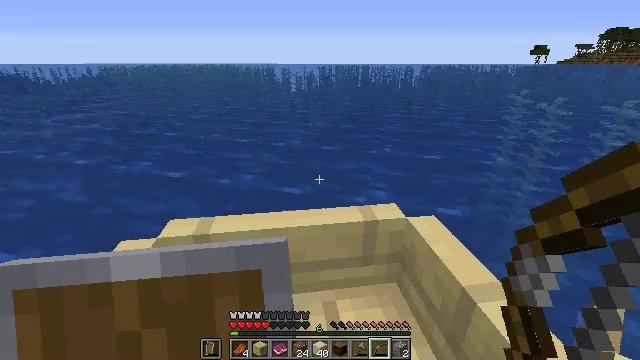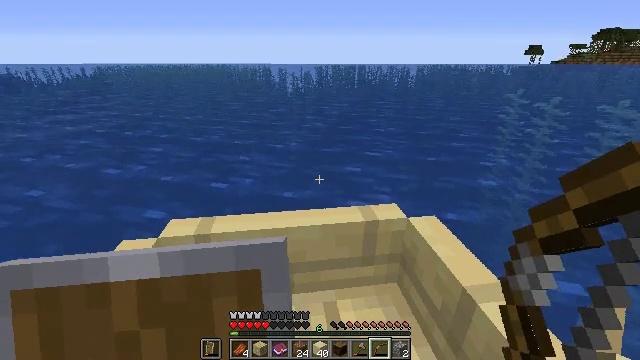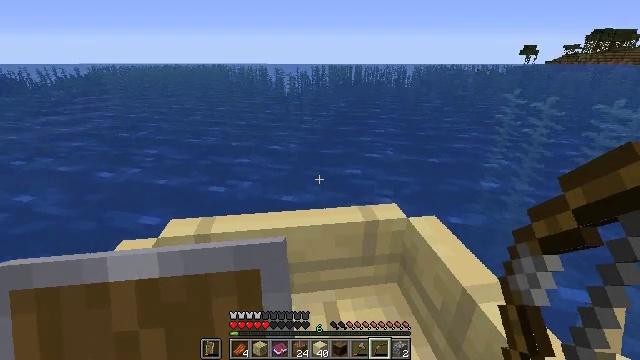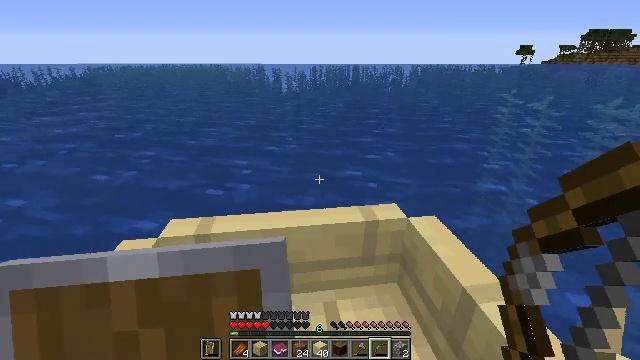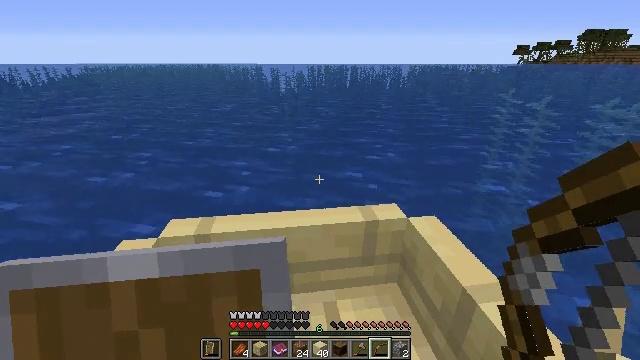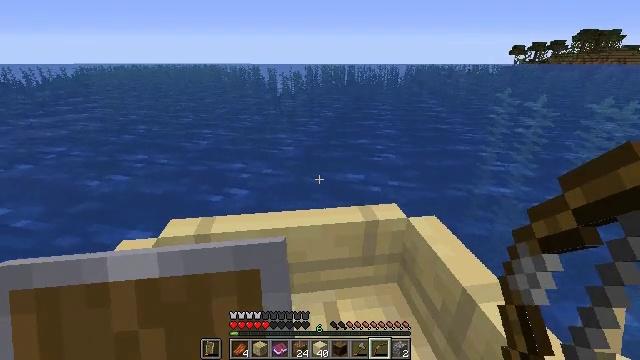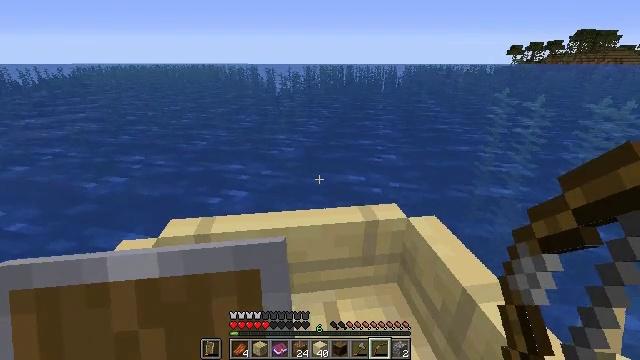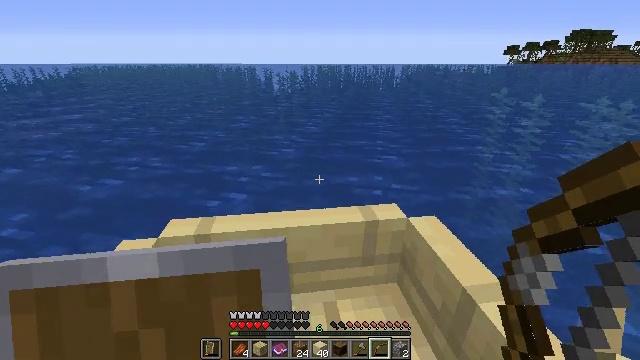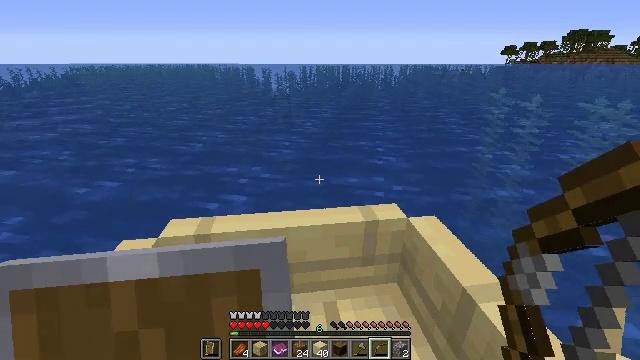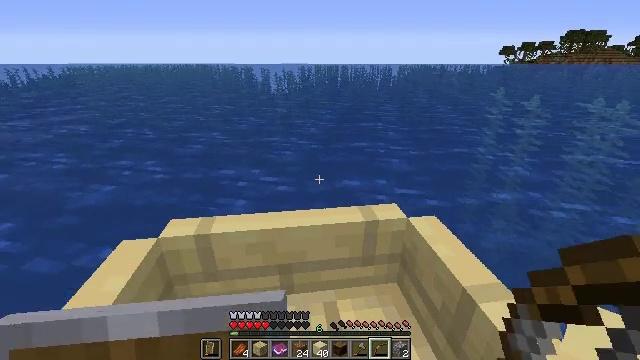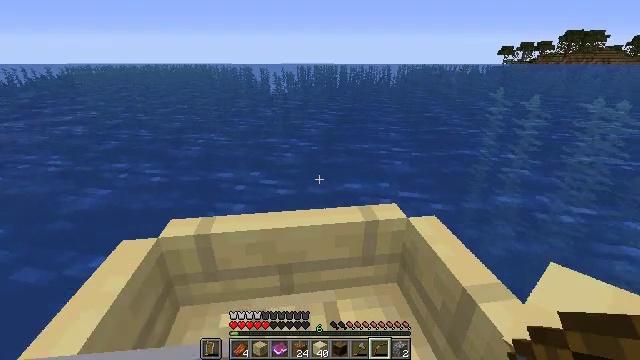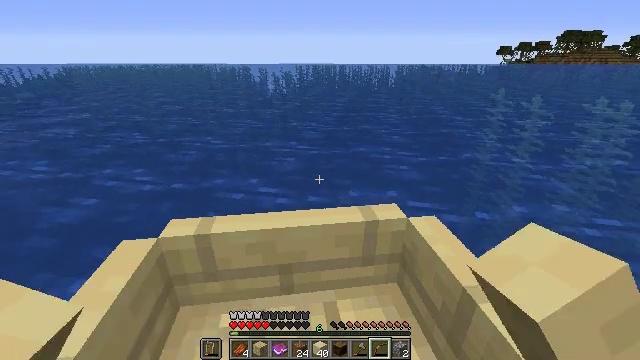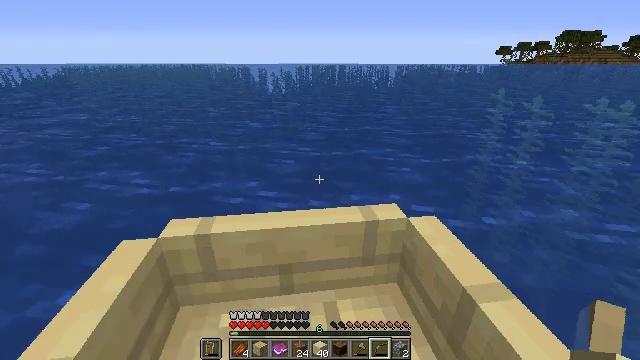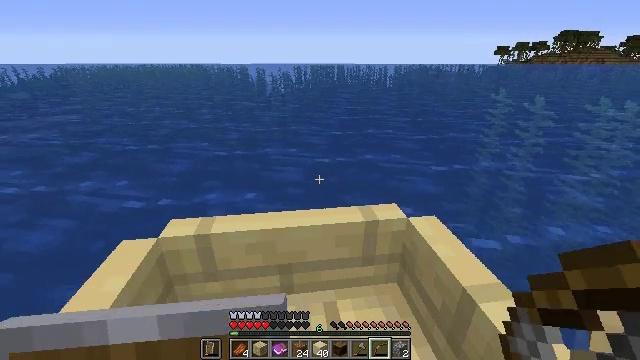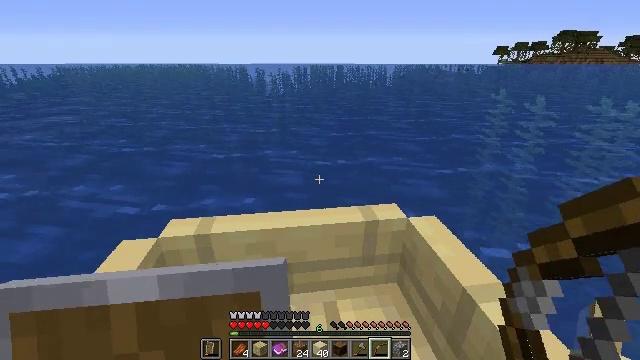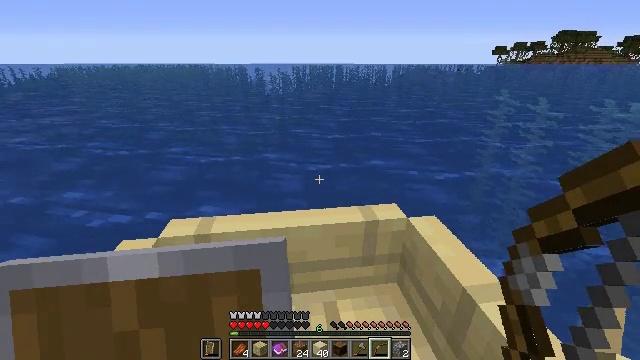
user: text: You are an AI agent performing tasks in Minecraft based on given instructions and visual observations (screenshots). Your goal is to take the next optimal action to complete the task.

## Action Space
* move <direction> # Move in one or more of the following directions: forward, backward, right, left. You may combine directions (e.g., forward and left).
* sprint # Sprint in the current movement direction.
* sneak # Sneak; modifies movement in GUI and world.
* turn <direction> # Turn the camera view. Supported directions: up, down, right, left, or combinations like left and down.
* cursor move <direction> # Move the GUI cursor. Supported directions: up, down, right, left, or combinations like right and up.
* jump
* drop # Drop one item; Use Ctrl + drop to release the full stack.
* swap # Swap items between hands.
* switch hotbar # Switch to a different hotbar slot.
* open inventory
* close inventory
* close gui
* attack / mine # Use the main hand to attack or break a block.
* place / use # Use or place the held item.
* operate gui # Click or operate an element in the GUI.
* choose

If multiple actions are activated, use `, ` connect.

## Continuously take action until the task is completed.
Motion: motion action
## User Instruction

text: Acquire packed ice by mining.
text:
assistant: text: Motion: no_op
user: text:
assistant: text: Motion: no_op
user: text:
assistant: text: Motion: no_op
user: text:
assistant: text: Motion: no_op
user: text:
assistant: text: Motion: no_op
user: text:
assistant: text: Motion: no_op
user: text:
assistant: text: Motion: no_op
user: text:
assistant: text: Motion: move forward
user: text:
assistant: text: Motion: move forward
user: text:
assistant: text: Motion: move forward
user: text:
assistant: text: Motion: no_op
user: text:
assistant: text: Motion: no_op
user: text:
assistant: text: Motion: no_op
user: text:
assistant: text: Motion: no_op
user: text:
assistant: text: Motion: no_op
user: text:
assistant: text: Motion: no_op
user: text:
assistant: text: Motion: no_op
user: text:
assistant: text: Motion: no_op
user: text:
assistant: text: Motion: no_op
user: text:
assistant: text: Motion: no_op
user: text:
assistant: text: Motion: move forward
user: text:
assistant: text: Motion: move forward
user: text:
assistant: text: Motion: move forward
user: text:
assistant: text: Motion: move forward
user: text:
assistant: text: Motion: move forward
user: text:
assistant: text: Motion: move forward
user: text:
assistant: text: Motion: move forward and move right
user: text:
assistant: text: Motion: move forward and move right
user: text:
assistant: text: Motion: move forward and move right
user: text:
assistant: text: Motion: move forward and move right